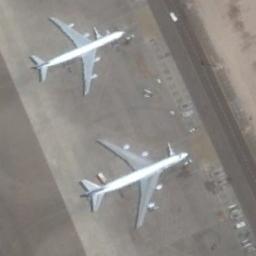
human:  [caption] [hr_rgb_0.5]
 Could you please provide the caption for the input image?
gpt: Two gray-winged planes lined up .

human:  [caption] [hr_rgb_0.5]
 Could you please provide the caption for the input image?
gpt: Two adjacent planes parked on the open area and a road in front of them .

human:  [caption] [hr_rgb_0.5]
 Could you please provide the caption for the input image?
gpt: Two airplanes were parked on the airport .

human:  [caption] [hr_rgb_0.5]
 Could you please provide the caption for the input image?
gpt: There are two airplanes parked on the open place .

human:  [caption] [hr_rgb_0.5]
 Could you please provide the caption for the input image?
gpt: Two planes are in the ground at the airport .